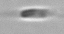
Label: flagellate_morphotype3